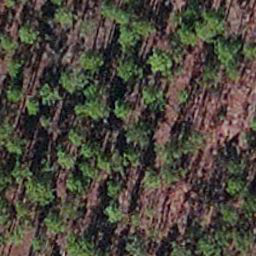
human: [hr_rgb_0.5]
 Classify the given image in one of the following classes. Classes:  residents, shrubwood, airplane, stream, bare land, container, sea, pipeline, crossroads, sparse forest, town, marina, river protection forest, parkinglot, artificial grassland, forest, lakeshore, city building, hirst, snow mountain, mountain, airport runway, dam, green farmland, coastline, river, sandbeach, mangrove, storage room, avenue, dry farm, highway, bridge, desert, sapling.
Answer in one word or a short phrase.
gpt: sapling